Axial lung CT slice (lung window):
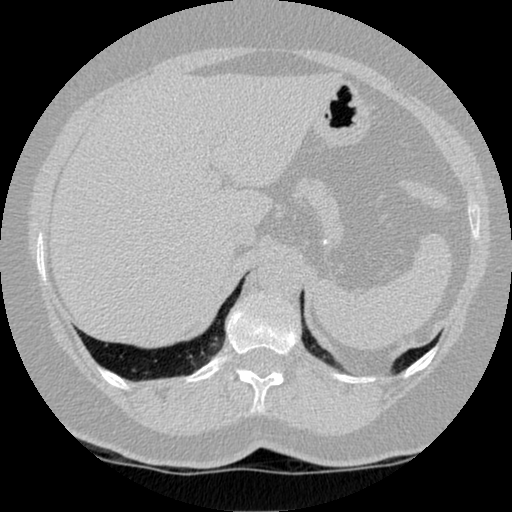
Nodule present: no